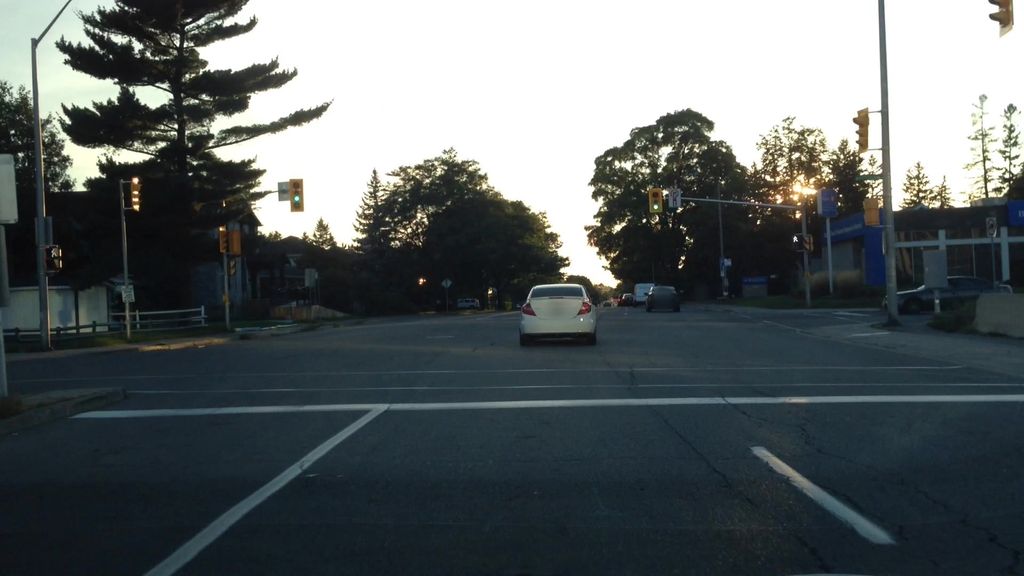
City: ottawa-gatineau